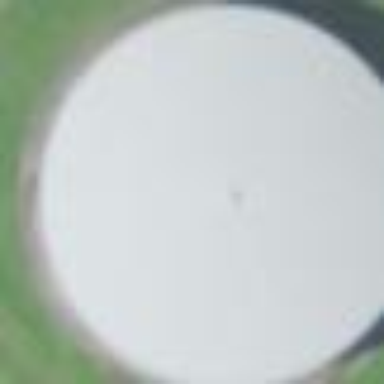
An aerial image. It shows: Storage tank building for water.